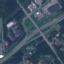
Label: Highway